Field crop: maize
Growth stage: 2
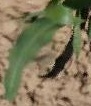
Species: maize